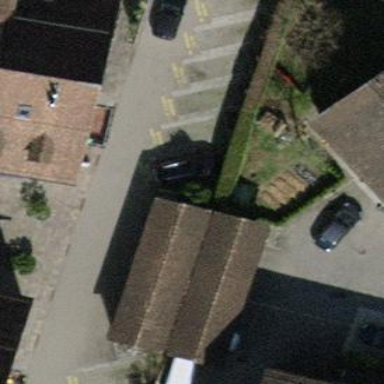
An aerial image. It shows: Shed.